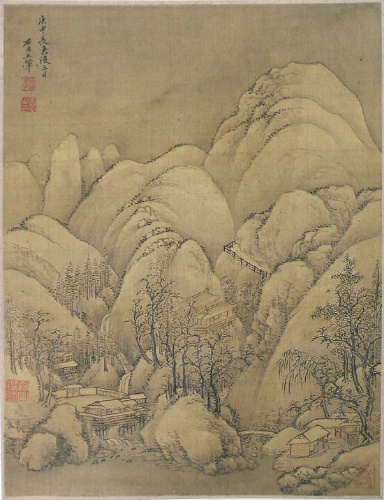
Title: 清   佚名   倣王翬   倣李成山水圖   軸|Landscape after Li Cheng
Artist: Wang Hui|Unidentified artist
Artist bio: Chinese, 1632–1717|
Date: 18th century or later, spurious date of 1680
Object type: Hanging scroll
Classification: Paintings
Medium: Hanging scroll; ink on silk
Culture: China
Period: Qing dynasty (1644–1911)
Dimensions: 14 1/2 x 11 1/8 in. (36.8 x 28.3 cm)
Department: Asian Art
Credit line: John Stewart Kennedy Fund, 1913
Accession year: 1913
Repository: Metropolitan Museum of Art, New York, NY
Tags: Mountains|Landscapes